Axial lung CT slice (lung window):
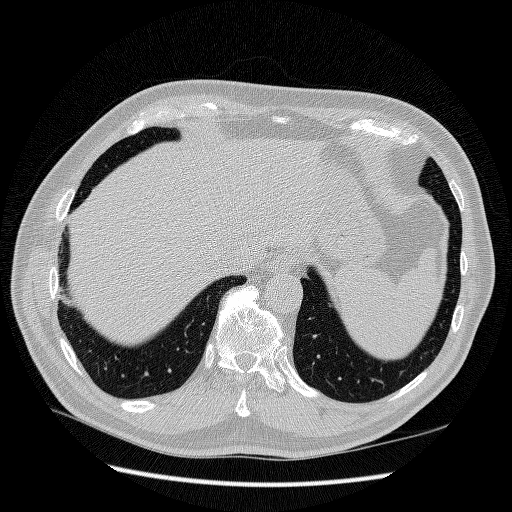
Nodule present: no